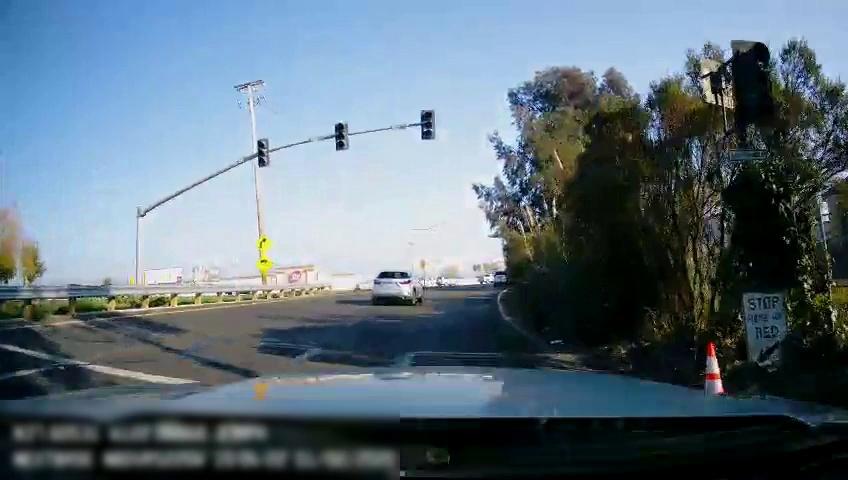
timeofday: Day
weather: Sunny
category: Drivable Space
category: Vehicles | SUV
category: Vehicles | SUV
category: Lanes | Alternate Lane
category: Lanes | Current Lane
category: Lanes | Alternate Lane
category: Traffic | Lights
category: Traffic | Lights
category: Traffic | Lights
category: Traffic | Signs
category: Traffic | Signs
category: Traffic | Signs
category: Traffic | Lights
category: Traffic | Signs